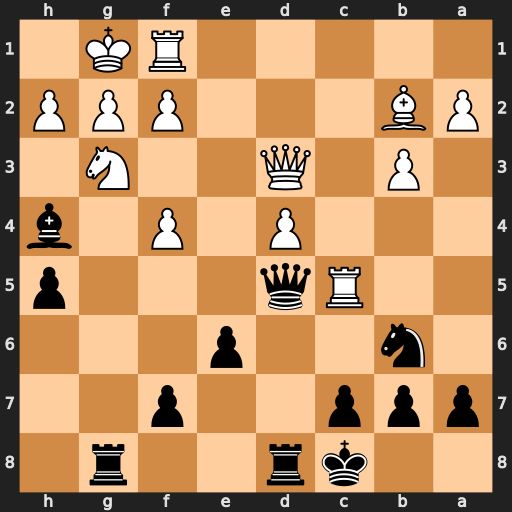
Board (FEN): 2kr2r1/ppp2p2/1n2p3/2Rq3p/3P1P1b/1P1Q2N1/PB3PPP/5RK1
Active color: b
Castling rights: -
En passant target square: -
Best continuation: Qxc5 dxc5 Rxd3